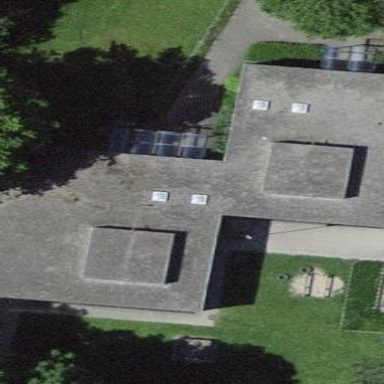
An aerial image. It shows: School building.